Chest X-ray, PA view. Patient: 68 years old, sex F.
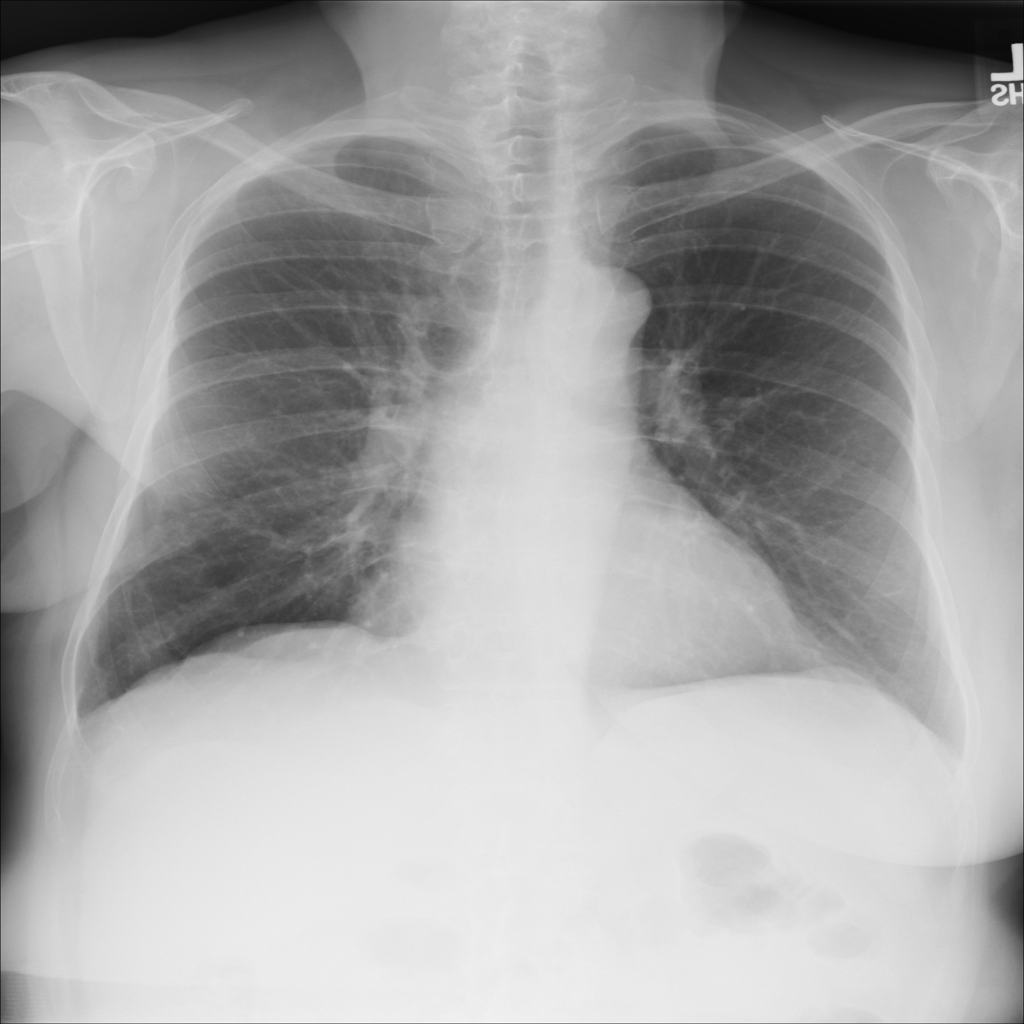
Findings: No Finding